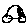
Label: car